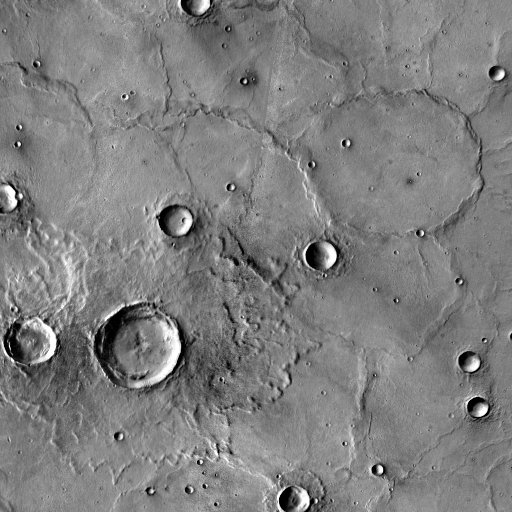
Crater classes present: Background, Other, Layered, Buried